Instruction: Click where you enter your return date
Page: home
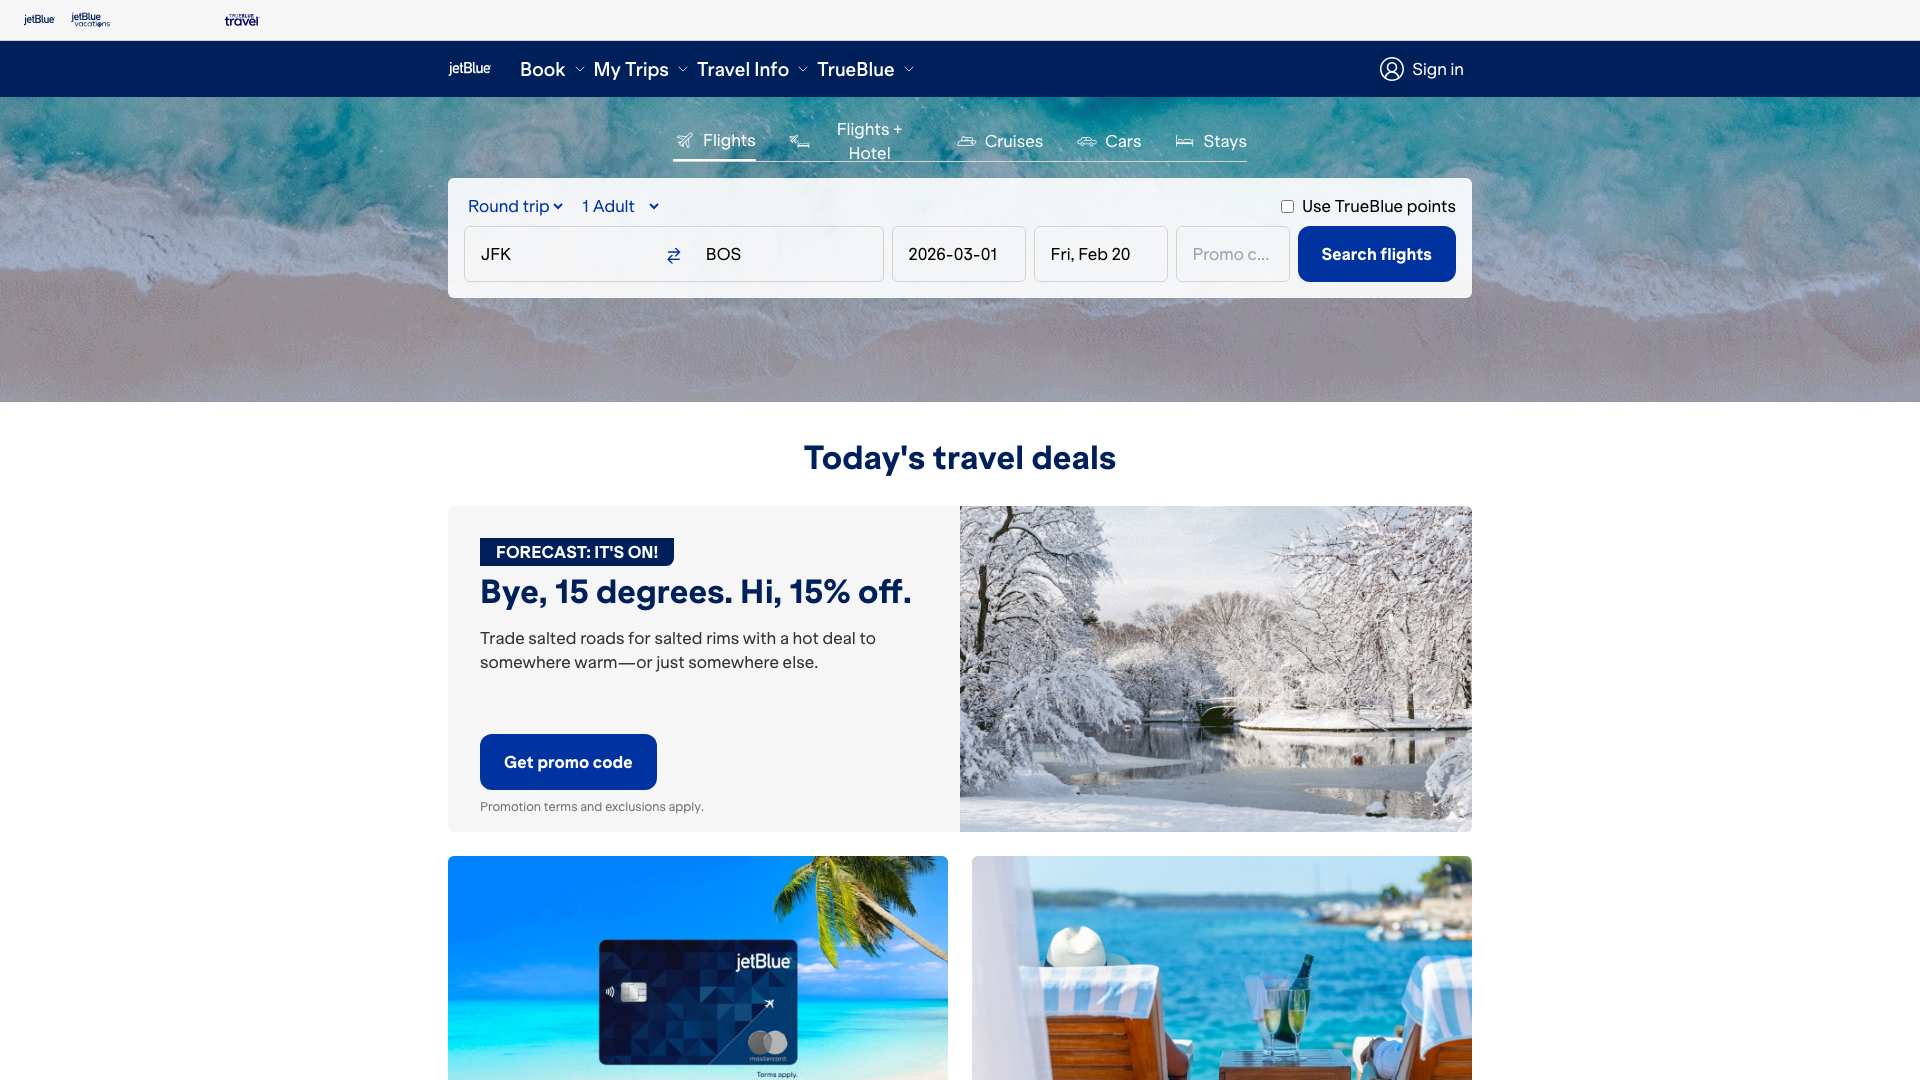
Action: click